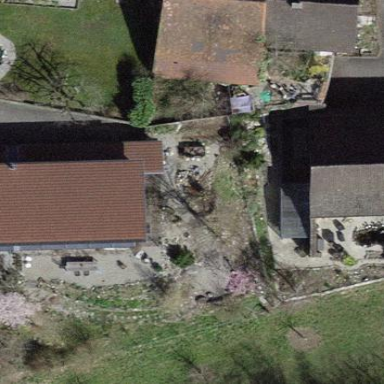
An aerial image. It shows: Simple and straightforward house.